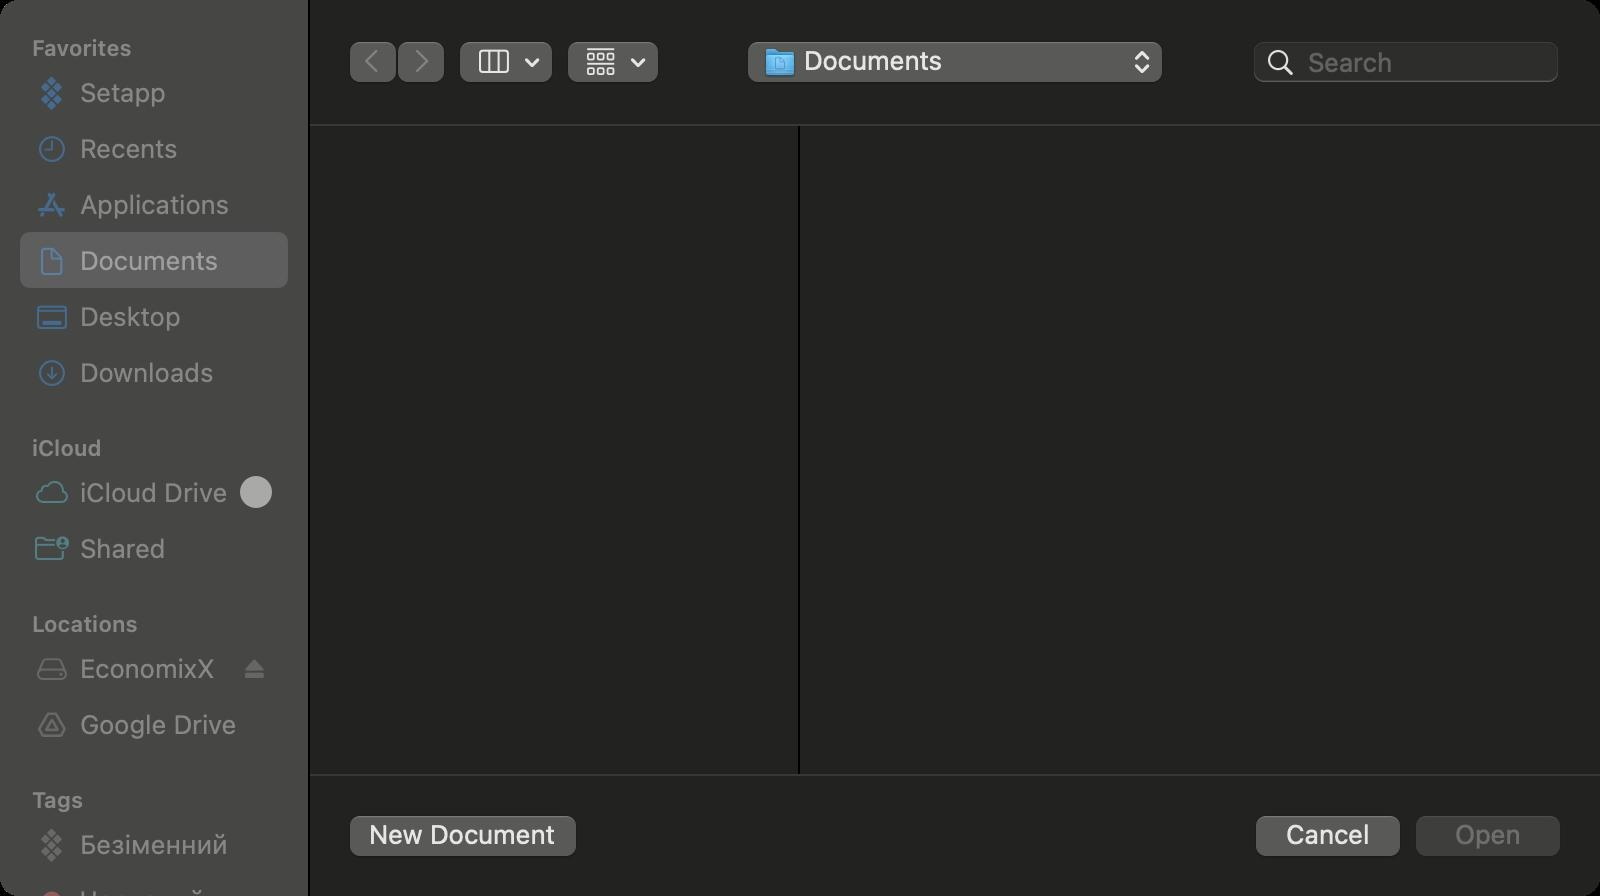
Accessibility tree:
{"name": "Open", "role": "AXWindow", "description": null, "role_description": "standard window", "value": null, "position": "464.00;175.00", "size": "800;448", "children": [{"name": null, "role": "AXSplitGroup", "description": null, "role_description": "split group", "value": null, "position": "0.00;0.00", "size": "800;448", "children": [{"name": null, "role": "AXScrollArea", "description": null, "role_description": "scroll area", "value": null, "position": "0.00;0.00", "size": "154;448", "children": [{"name": null, "role": "AXOutline", "description": "sidebar", "role_description": "outline", "value": null, "position": "0.00;0.00", "size": "154;754", "children": [{"name": null, "role": "AXRow", "description": null, "role_description": "outline row", "value": null, "position": "0.00;13.00", "size": "154;19", "children": [{"name": null, "role": "AXCell", "description": null, "role_description": "cell", "value": null, "position": "10.00;13.00", "size": "134;19", "children": [{"name": null, "role": "AXStaticText", "description": null, "role_description": "text", "value": "Favorites", "position": "14.00;13.00", "size": "138;19", "children": []}]}]}, {"name": null, "role": "AXRow", "description": null, "role_description": "outline row", "value": null, "position": "0.00;32.00", "size": "154;28", "children": [{"name": null, "role": "AXCell", "description": null, "role_description": "cell", "value": null, "position": "10.00;32.00", "size": "134;28", "children": [{"name": null, "role": "AXStaticText", "description": null, "role_description": "text", "value": "Setapp", "position": "38.00;38.00", "size": "100;16", "children": []}, {"name": null, "role": "AXImage", "description": "", "role_description": "image", "value": null, "position": "19.00;37.00", "size": "14;19", "children": []}]}]}, {"name": null, "role": "AXRow", "description": null, "role_description": "outline row", "value": null, "position": "0.00;60.00", "size": "154;28", "children": [{"name": null, "role": "AXCell", "description": null, "role_description": "cell", "value": null, "position": "10.00;60.00", "size": "134;28", "children": [{"name": null, "role": "AXStaticText", "description": null, "role_description": "text", "value": "Recents", "position": "38.00;66.00", "size": "100;16", "children": []}, {"name": null, "role": "AXImage", "description": "clock", "role_description": "image", "value": null, "position": "18.50;67.00", "size": "15;15", "children": []}]}]}, {"name": null, "role": "AXRow", "description": null, "role_description": "outline row", "value": null, "position": "0.00;88.00", "size": "154;28", "children": [{"name": null, "role": "AXCell", "description": null, "role_description": "cell", "value": null, "position": "10.00;88.00", "size": "134;28", "children": [{"name": null, "role": "AXStaticText", "description": null, "role_description": "text", "value": "Applications", "position": "38.00;94.00", "size": "100;16", "children": []}, {"name": null, "role": "AXImage", "description": "", "role_description": "image", "value": null, "position": "17.50;94.50", "size": "17;15", "children": []}]}]}, {"name": null, "role": "AXRow", "description": null, "role_description": "outline row", "value": null, "position": "0.00;116.00", "size": "154;28", "children": [{"name": null, "role": "AXCell", "description": null, "role_description": "cell", "value": null, "position": "10.00;116.00", "size": "134;28", "children": [{"name": null, "role": "AXStaticText", "description": null, "role_description": "text", "value": "Documents", "position": "38.00;122.00", "size": "100;16", "children": []}, {"name": null, "role": "AXImage", "description": "document", "role_description": "image", "value": null, "position": "19.00;122.50", "size": "14;16", "children": []}]}]}, {"name": null, "role": "AXRow", "description": null, "role_description": "outline row", "value": null, "position": "0.00;144.00", "size": "154;28", "children": [{"name": null, "role": "AXCell", "description": null, "role_description": "cell", "value": null, "position": "10.00;144.00", "size": "134;28", "children": [{"name": null, "role": "AXStaticText", "description": null, "role_description": "text", "value": "Desktop", "position": "38.00;150.00", "size": "100;16", "children": []}, {"name": null, "role": "AXImage", "description": "", "role_description": "image", "value": null, "position": "17.00;151.50", "size": "18;14", "children": []}]}]}, {"name": null, "role": "AXRow", "description": null, "role_description": "outline row", "value": null, "position": "0.00;172.00", "size": "154;28", "children": [{"name": null, "role": "AXCell", "description": null, "role_description": "cell", "value": null, "position": "10.00;172.00", "size": "134;28", "children": [{"name": null, "role": "AXStaticText", "description": null, "role_description": "text", "value": "Downloads", "position": "38.00;178.00", "size": "100;16", "children": []}, {"name": null, "role": "AXImage", "description": "Arrow Down Circle", "role_description": "image", "value": null, "position": "18.50;179.00", "size": "15;15", "children": []}]}]}, {"name": null, "role": "AXRow", "description": null, "role_description": "outline row", "value": null, "position": "0.00;213.00", "size": "154;19", "children": [{"name": null, "role": "AXCell", "description": null, "role_description": "cell", "value": null, "position": "10.00;213.00", "size": "134;19", "children": [{"name": null, "role": "AXStaticText", "description": null, "role_description": "text", "value": "iCloud", "position": "14.00;213.00", "size": "138;19", "children": []}]}]}, {"name": null, "role": "AXRow", "description": null, "role_description": "outline row", "value": null, "position": "0.00;232.00", "size": "154;28", "children": [{"name": null, "role": "AXCell", "description": null, "role_description": "cell", "value": null, "position": "10.00;232.00", "size": "134;28", "children": [{"name": null, "role": "AXStaticText", "description": null, "role_description": "text", "value": "iCloud Drive", "position": "38.00;238.00", "size": "81;16", "children": []}, {"name": null, "role": "AXImage", "description": "iCloud", "role_description": "image", "value": null, "position": "17.00;238.50", "size": "18;14", "children": []}, {"name": null, "role": "AXProgressIndicator", "description": null, "role_description": "progress indicator", "value": 0.9999880790710449, "position": "119.00;237.00", "size": "18;18", "children": []}]}]}, {"name": null, "role": "AXRow", "description": null, "role_description": "outline row", "value": null, "position": "0.00;260.00", "size": "154;28", "children": [{"name": null, "role": "AXCell", "description": null, "role_description": "cell", "value": null, "position": "10.00;260.00", "size": "134;28", "children": [{"name": null, "role": "AXStaticText", "description": null, "role_description": "text", "value": "Shared", "position": "38.00;266.00", "size": "100;16", "children": []}, {"name": null, "role": "AXImage", "description": "Shared Folder", "role_description": "image", "value": null, "position": "16.00;266.00", "size": "20;15", "children": []}]}]}, {"name": null, "role": "AXRow", "description": null, "role_description": "outline row", "value": null, "position": "0.00;301.00", "size": "154;19", "children": [{"name": null, "role": "AXCell", "description": null, "role_description": "cell", "value": null, "position": "10.00;301.00", "size": "134;19", "children": [{"name": null, "role": "AXStaticText", "description": null, "role_description": "text", "value": "Locations", "position": "14.00;301.00", "size": "138;19", "children": []}]}]}, {"name": null, "role": "AXRow", "description": null, "role_description": "outline row", "value": null, "position": "0.00;320.00", "size": "154;28", "children": [{"name": null, "role": "AXCell", "description": null, "role_description": "cell", "value": null, "position": "10.00;320.00", "size": "134;28", "children": [{"name": null, "role": "AXStaticText", "description": null, "role_description": "text", "value": "EconomixX", "position": "38.00;326.00", "size": "81;16", "children": []}, {"name": null, "role": "AXImage", "description": "", "role_description": "image", "value": null, "position": "17.00;328.00", "size": "18;13", "children": []}, {"name": "Eject", "role": "AXButton", "description": "eject", "role_description": "button", "value": null, "position": "121.00;328.00", "size": "13;12", "children": []}]}]}, {"name": null, "role": "AXRow", "description": null, "role_description": "outline row", "value": null, "position": "0.00;348.00", "size": "154;28", "children": [{"name": null, "role": "AXCell", "description": null, "role_description": "cell", "value": null, "position": "10.00;348.00", "size": "134;28", "children": [{"name": null, "role": "AXStaticText", "description": null, "role_description": "text", "value": "Google Drive", "position": "38.00;354.00", "size": "100;16", "children": []}, {"name": null, "role": "AXImage", "description": "", "role_description": "image", "value": null, "position": "17.50;354.50", "size": "17;15", "children": []}]}]}, {"name": null, "role": "AXRow", "description": null, "role_description": "outline row", "value": null, "position": "0.00;389.00", "size": "154;19", "children": [{"name": null, "role": "AXCell", "description": null, "role_description": "cell", "value": null, "position": "10.00;389.00", "size": "134;19", "children": [{"name": null, "role": "AXStaticText", "description": null, "role_description": "text", "value": "Tags", "position": "14.00;389.00", "size": "138;19", "children": []}]}]}, {"name": null, "role": "AXRow", "description": null, "role_description": "outline row", "value": null, "position": "0.00;408.00", "size": "154;28", "children": [{"name": null, "role": "AXCell", "description": null, "role_description": "cell", "value": null, "position": "10.00;408.00", "size": "134;28", "children": [{"name": null, "role": "AXStaticText", "description": null, "role_description": "text", "value": "Безіменний", "position": "38.00;414.00", "size": "100;16", "children": []}, {"name": null, "role": "AXImage", "description": "", "role_description": "image", "value": null, "position": "19.00;413.00", "size": "14;19", "children": []}]}]}, {"name": null, "role": "AXRow", "description": null, "role_description": "outline row", "value": null, "position": "0.00;436.00", "size": "154;28", "children": [{"name": null, "role": "AXCell", "description": null, "role_description": "cell", "value": null, "position": "10.00;436.00", "size": "134;28", "children": [{"name": null, "role": "AXStaticText", "description": null, "role_description": "text", "value": "Червоний", "position": "38.00;442.00", "size": "100;16", "children": []}, {"name": null, "role": "AXImage", "description": "", "role_description": "image", "value": null, "position": "20.00;444.50", "size": "12;12", "children": []}]}]}, {"name": null, "role": "AXRow", "description": null, "role_description": "outline row", "value": null, "position": "0.00;464.00", "size": "154;28", "children": [{"name": null, "role": "AXCell", "description": null, "role_description": "cell", "value": null, "position": "10.00;464.00", "size": "134;28", "children": [{"name": null, "role": "AXStaticText", "description": null, "role_description": "text", "value": "Оранжевий", "position": "38.00;470.00", "size": "100;16", "children": []}, {"name": null, "role": "AXImage", "description": "", "role_description": "image", "value": null, "position": "20.00;472.50", "size": "12;12", "children": []}]}]}, {"name": null, "role": "AXRow", "description": null, "role_description": "outline row", "value": null, "position": "0.00;492.00", "size": "154;28", "children": [{"name": null, "role": "AXCell", "description": null, "role_description": "cell", "value": null, "position": "10.00;492.00", "size": "134;28", "children": [{"name": null, "role": "AXStaticText", "description": null, "role_description": "text", "value": "Жовтий", "position": "38.00;498.00", "size": "100;16", "children": []}, {"name": null, "role": "AXImage", "description": "", "role_description": "image", "value": null, "position": "20.00;500.50", "size": "12;12", "children": []}]}]}, {"name": null, "role": "AXRow", "description": null, "role_description": "outline row", "value": null, "position": "0.00;520.00", "size": "154;28", "children": [{"name": null, "role": "AXCell", "description": null, "role_description": "cell", "value": null, "position": "10.00;520.00", "size": "134;28", "children": [{"name": null, "role": "AXStaticText", "description": null, "role_description": "text", "value": "Зелений", "position": "38.00;526.00", "size": "100;16", "children": []}, {"name": null, "role": "AXImage", "description": "", "role_description": "image", "value": null, "position": "20.00;528.50", "size": "12;12", "children": []}]}]}, {"name": null, "role": "AXRow", "description": null, "role_description": "outline row", "value": null, "position": "0.00;548.00", "size": "154;28", "children": [{"name": null, "role": "AXCell", "description": null, "role_description": "cell", "value": null, "position": "10.00;548.00", "size": "134;28", "children": [{"name": null, "role": "AXStaticText", "description": null, "role_description": "text", "value": "Синій", "position": "38.00;554.00", "size": "100;16", "children": []}, {"name": null, "role": "AXImage", "description": "", "role_description": "image", "value": null, "position": "20.00;556.50", "size": "12;12", "children": []}]}]}, {"name": null, "role": "AXRow", "description": null, "role_description": "outline row", "value": null, "position": "0.00;576.00", "size": "154;28", "children": [{"name": null, "role": "AXCell", "description": null, "role_description": "cell", "value": null, "position": "10.00;576.00", "size": "134;28", "children": [{"name": null, "role": "AXStaticText", "description": null, "role_description": "text", "value": "Бузковий", "position": "38.00;582.00", "size": "100;16", "children": []}, {"name": null, "role": "AXImage", "description": "", "role_description": "image", "value": null, "position": "20.00;584.50", "size": "12;12", "children": []}]}]}, {"name": null, "role": "AXRow", "description": null, "role_description": "outline row", "value": null, "position": "0.00;604.00", "size": "154;28", "children": [{"name": null, "role": "AXCell", "description": null, "role_description": "cell", "value": null, "position": "10.00;604.00", "size": "134;28", "children": [{"name": null, "role": "AXStaticText", "description": null, "role_description": "text", "value": "Jonas's", "position": "38.00;610.00", "size": "100;16", "children": []}, {"name": null, "role": "AXImage", "description": "", "role_description": "image", "value": null, "position": "20.00;612.50", "size": "12;12", "children": []}]}]}, {"name": null, "role": "AXRow", "description": null, "role_description": "outline row", "value": null, "position": "0.00;632.00", "size": "154;28", "children": [{"name": null, "role": "AXCell", "description": null, "role_description": "cell", "value": null, "position": "10.00;632.00", "size": "134;28", "children": [{"name": null, "role": "AXStaticText", "description": null, "role_description": "text", "value": "Сірий", "position": "38.00;638.00", "size": "100;16", "children": []}, {"name": null, "role": "AXImage", "description": "", "role_description": "image", "value": null, "position": "20.00;640.50", "size": "12;12", "children": []}]}]}, {"name": null, "role": "AXRow", "description": null, "role_description": "outline row", "value": null, "position": "0.00;660.00", "size": "154;28", "children": [{"name": null, "role": "AXCell", "description": null, "role_description": "cell", "value": null, "position": "10.00;660.00", "size": "134;28", "children": [{"name": null, "role": "AXStaticText", "description": null, "role_description": "text", "value": "Робочий", "position": "38.00;666.00", "size": "100;16", "children": []}, {"name": null, "role": "AXImage", "description": "", "role_description": "image", "value": null, "position": "20.00;668.50", "size": "12;12", "children": []}]}]}, {"name": null, "role": "AXRow", "description": null, "role_description": "outline row", "value": null, "position": "0.00;688.00", "size": "154;28", "children": [{"name": null, "role": "AXCell", "description": null, "role_description": "cell", "value": null, "position": "10.00;688.00", "size": "134;28", "children": [{"name": null, "role": "AXStaticText", "description": null, "role_description": "text", "value": "Домівка", "position": "38.00;694.00", "size": "100;16", "children": []}, {"name": null, "role": "AXImage", "description": "", "role_description": "image", "value": null, "position": "20.00;696.50", "size": "12;12", "children": []}]}]}, {"name": null, "role": "AXRow", "description": null, "role_description": "outline row", "value": null, "position": "0.00;716.00", "size": "154;28", "children": [{"name": null, "role": "AXCell", "description": null, "role_description": "cell", "value": null, "position": "10.00;716.00", "size": "134;28", "children": [{"name": null, "role": "AXStaticText", "description": null, "role_description": "text", "value": "Важливо", "position": "38.00;722.00", "size": "100;16", "children": []}, {"name": null, "role": "AXImage", "description": "", "role_description": "image", "value": null, "position": "20.00;724.50", "size": "12;12", "children": []}]}]}, {"name": null, "role": "AXColumn", "description": null, "role_description": "column", "value": null, "position": "10.00;0.00", "size": "134;754", "children": []}]}, {"name": null, "role": "AXScrollBar", "description": null, "role_description": "scroll bar", "value": 0.0, "position": "138.00;0.00", "size": "16;448", "children": [{"name": null, "role": "AXValueIndicator", "description": null, "role_description": "value indicator", "value": 0.0, "position": "142.00;1.00", "size": "12;264", "children": []}, {"name": null, "role": "AXButton", "description": null, "role_description": "increment arrow button", "value": null, "position": "138.00;0.00", "size": "0;0", "children": []}, {"name": null, "role": "AXButton", "description": null, "role_description": "decrement arrow button", "value": null, "position": "138.00;0.00", "size": "0;0", "children": []}, {"name": null, "role": "AXButton", "description": null, "role_description": "increment page button", "value": null, "position": "142.00;266.00", "size": "12;182", "children": []}, {"name": null, "role": "AXButton", "description": null, "role_description": "decrement page button", "value": null, "position": "142.00;0.00", "size": "12;1", "children": []}]}]}, {"name": null, "role": "AXSplitter", "description": null, "role_description": "splitter", "value": 154.0, "position": "154.00;0.00", "size": "1;448", "children": []}, {"name": null, "role": "AXSplitGroup", "description": null, "role_description": "split group", "value": null, "position": "155.00;0.00", "size": "645;448", "children": [{"name": null, "role": "AXBrowser", "description": "column view", "role_description": "browser", "value": null, "position": "155.00;0.00", "size": "645;448", "children": [{"name": null, "role": "AXScrollArea", "description": null, "role_description": "scroll area", "value": null, "position": "155.00;0.00", "size": "645;448", "children": [{"name": null, "role": "AXScrollArea", "description": null, "role_description": "scroll area", "value": null, "position": "155.00;63.00", "size": "245;324", "children": [{"name": null, "role": "AXList", "description": null, "role_description": "list", "value": null, "position": "155.00;63.00", "size": "244;324", "children": []}, {"name": null, "role": "AXScrollBar", "description": null, "role_description": "scroll bar", "value": 0.0, "position": "383.00;63.00", "size": "16;324", "children": []}]}]}]}]}]}, {"name": null, "role": "AXGroup", "description": null, "role_description": "group", "value": null, "position": "172.00;19.00", "size": "53;24", "children": [{"name": null, "role": "AXButton", "description": "back", "role_description": "button", "value": null, "position": "172.00;19.00", "size": "27;24", "children": []}, {"name": null, "role": "AXButton", "description": "forward", "role_description": "button", "value": null, "position": "199.00;19.00", "size": "26;24", "children": []}]}, {"name": "", "role": "AXMenuButton", "description": "column view", "role_description": "menu button", "value": null, "position": "227.00;20.00", "size": "53;25", "children": []}, {"name": "", "role": "AXMenuButton", "description": "", "role_description": "menu button", "value": null, "position": "281.00;20.00", "size": "52;25", "children": []}, {"name": "Where:", "role": "AXPopUpButton", "description": null, "role_description": "pop up button", "value": "Documents", "position": "371.00;20.00", "size": "214;25", "children": []}, {"name": null, "role": "AXTextField", "description": null, "role_description": "search text field", "value": null, "position": "626.00;20.00", "size": "154;22", "children": [{"name": "", "role": "AXButton", "description": "search", "role_description": "button", "value": null, "position": "628.00;20.00", "size": "25;22", "children": []}]}, {"name": "New_Document", "role": "AXButton", "description": null, "role_description": "button", "value": null, "position": "168.00;403.00", "size": "127;32", "children": []}, {"name": "Cancel", "role": "AXButton", "description": null, "role_description": "button", "value": null, "position": "621.00;403.00", "size": "86;32", "children": []}, {"name": "Open", "role": "AXButton", "description": null, "role_description": "button", "value": null, "position": "701.00;403.00", "size": "86;32", "children": []}]}